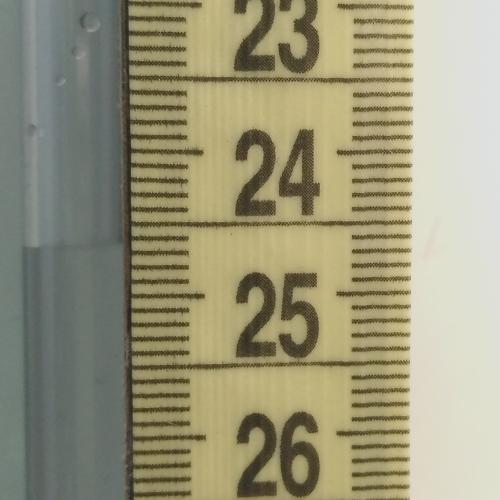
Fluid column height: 24.6 cm